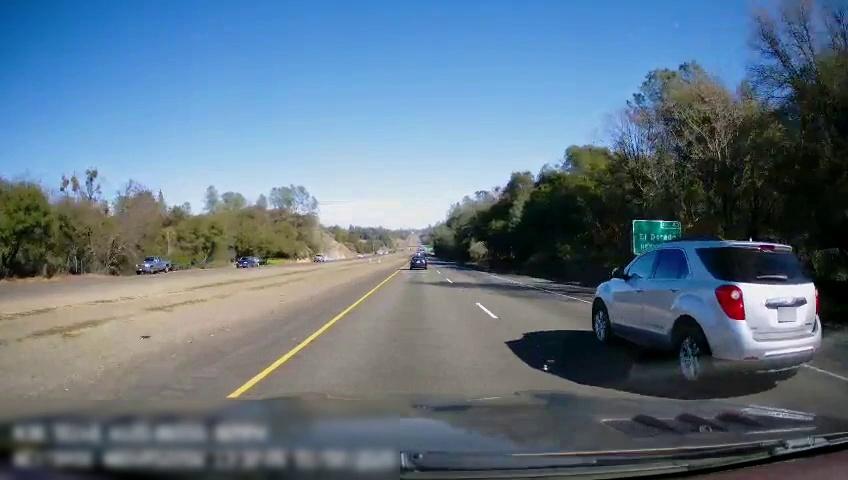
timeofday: Day
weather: Sunny
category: Drivable Space
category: Drivable Space
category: Vehicles | Truck
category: Vehicles | Car
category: Vehicles | Car
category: Vehicles | SUV
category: Vehicles | Car
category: Lanes | Current Lane
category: Lanes | Current Lane
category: Lanes | Alternate Lane
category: Traffic | Signs